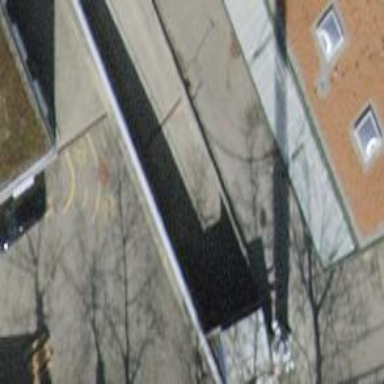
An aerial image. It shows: View of roof of building.